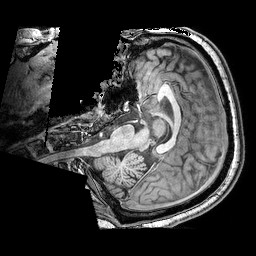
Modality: T1w
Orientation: axial
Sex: male
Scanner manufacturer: philips
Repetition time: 0.008196 s
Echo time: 0.0038 s